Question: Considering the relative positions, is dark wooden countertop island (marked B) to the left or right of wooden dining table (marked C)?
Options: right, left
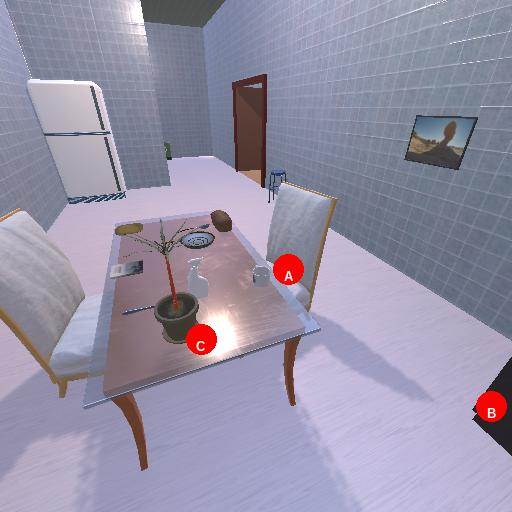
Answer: right